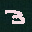
Label: 3